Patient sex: M
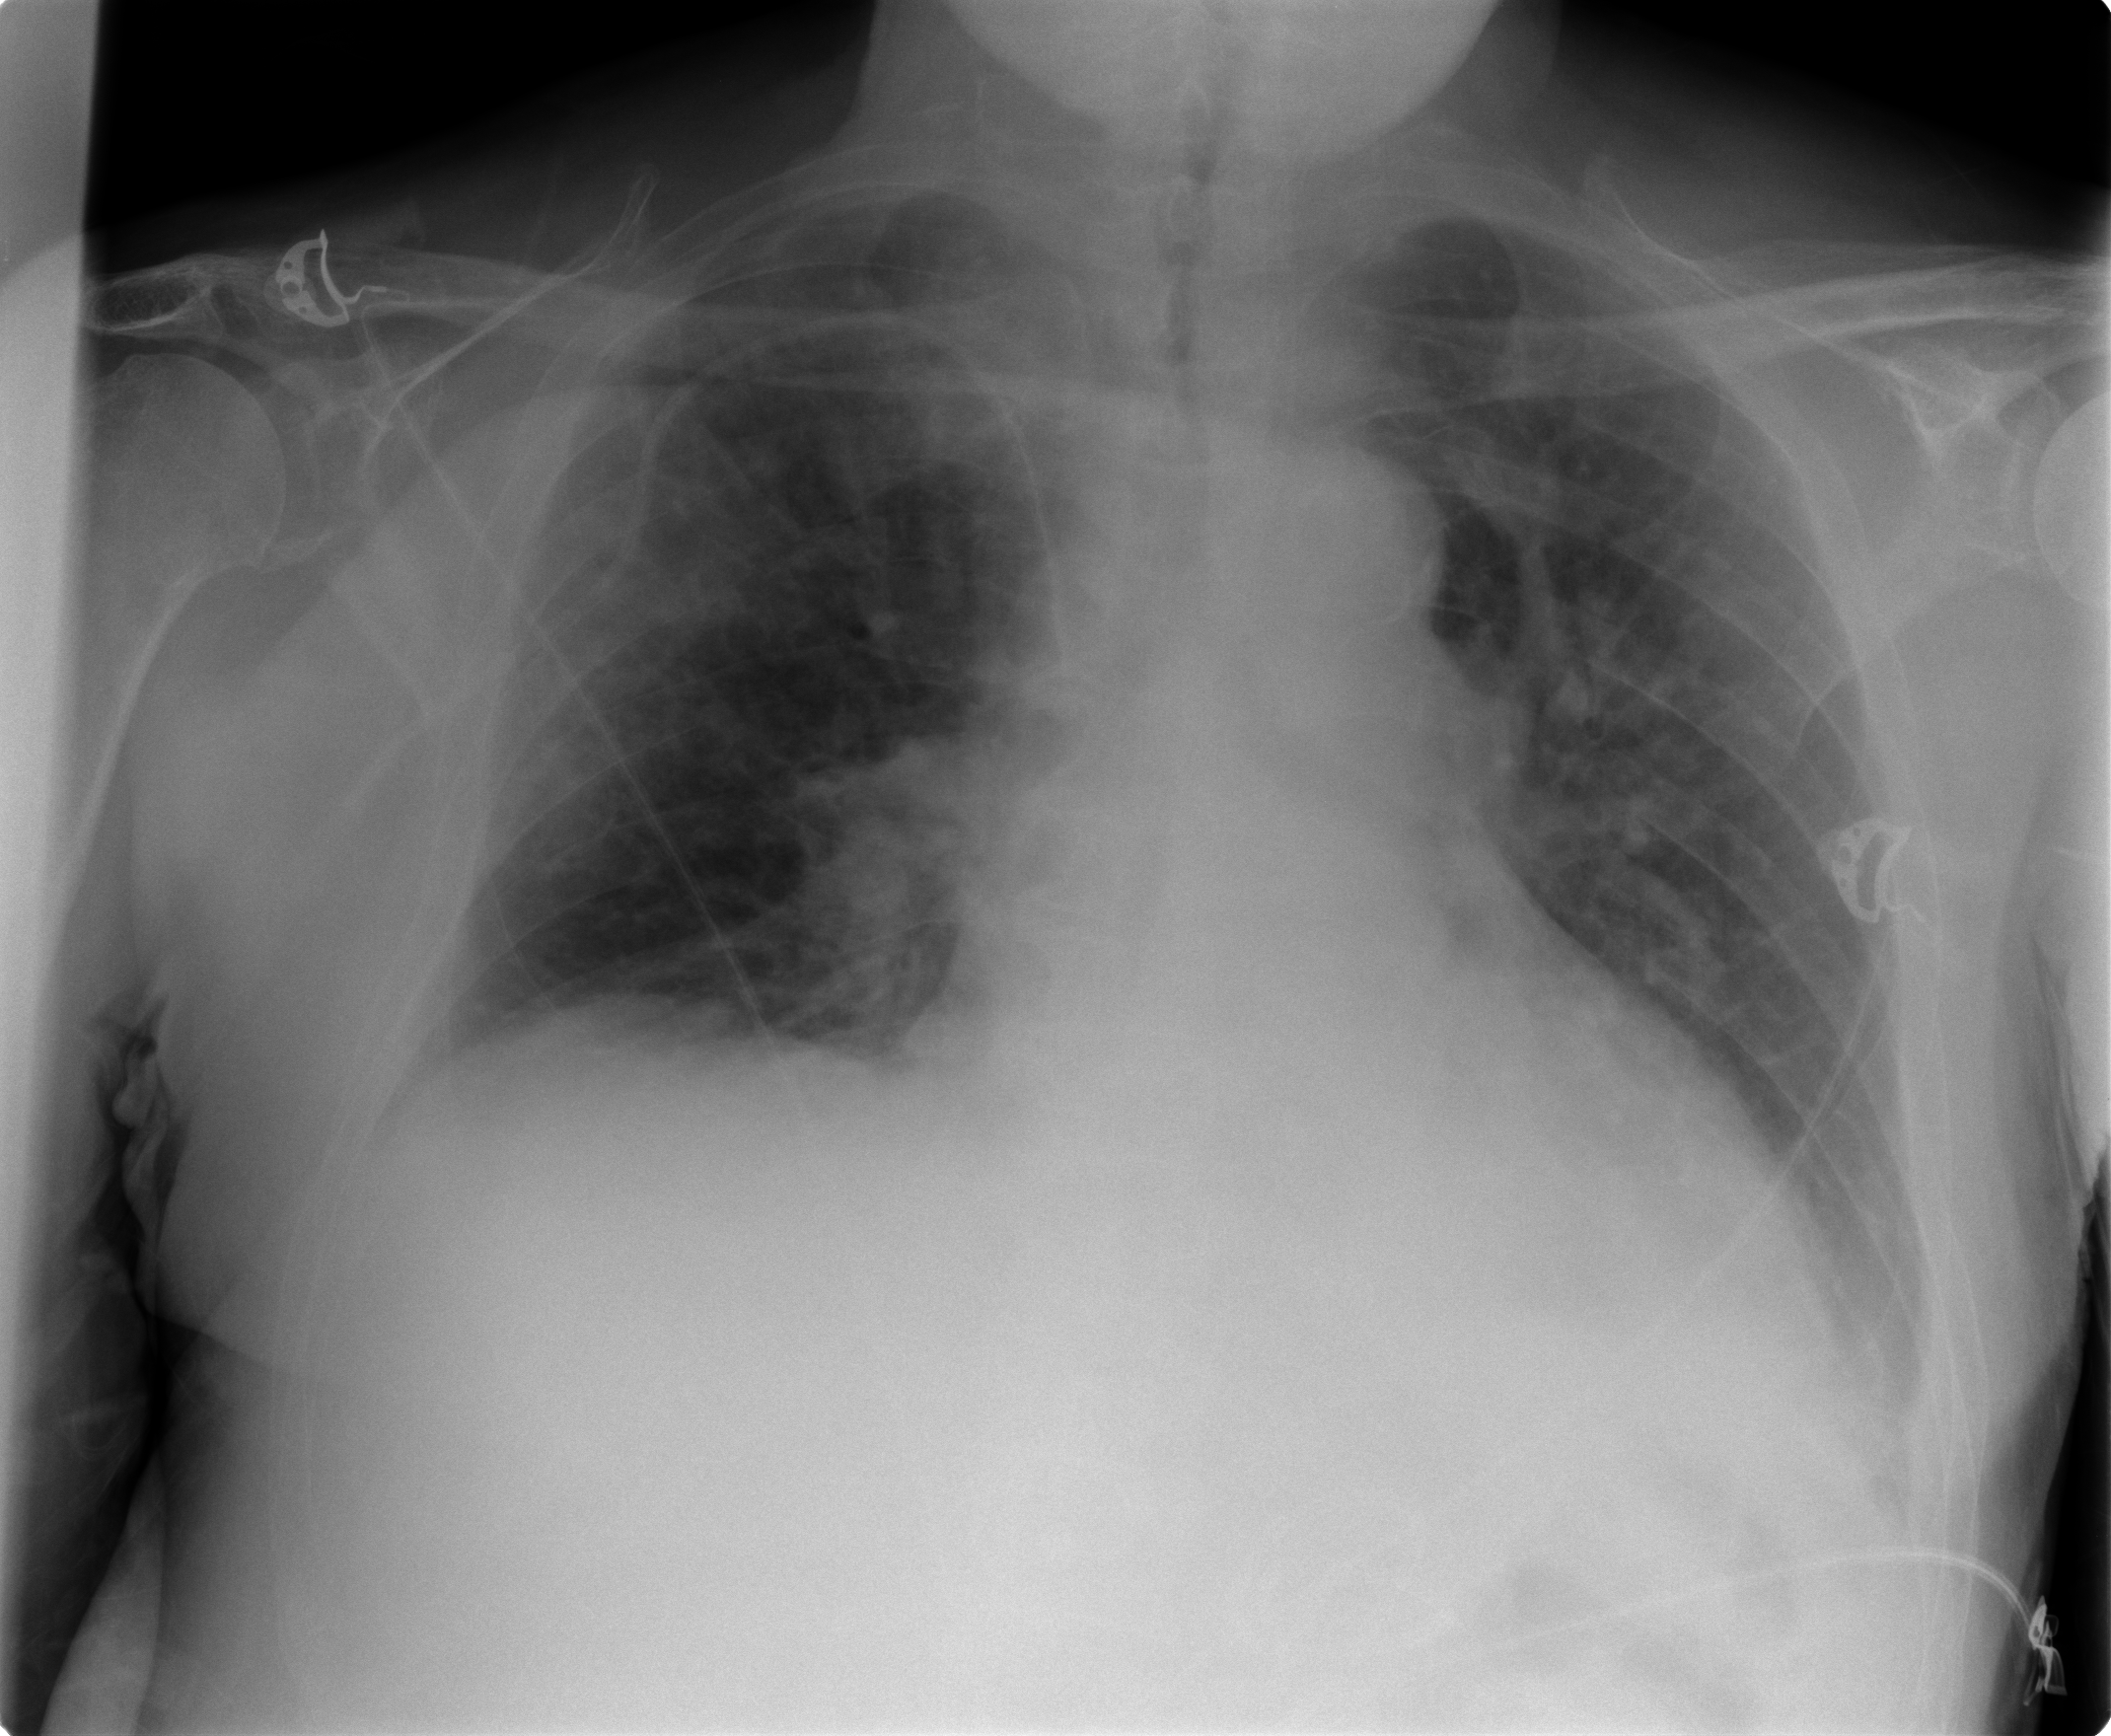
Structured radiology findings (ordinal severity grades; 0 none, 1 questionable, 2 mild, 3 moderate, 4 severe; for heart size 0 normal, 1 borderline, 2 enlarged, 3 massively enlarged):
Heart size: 2
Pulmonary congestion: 2
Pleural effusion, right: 0
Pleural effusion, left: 1
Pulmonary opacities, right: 1
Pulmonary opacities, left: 0
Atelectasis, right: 2
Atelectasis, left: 2